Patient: sex M, age 78
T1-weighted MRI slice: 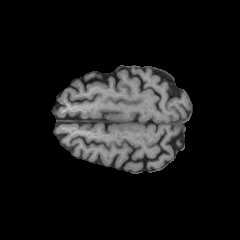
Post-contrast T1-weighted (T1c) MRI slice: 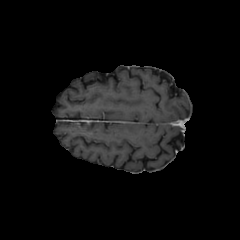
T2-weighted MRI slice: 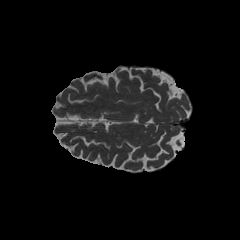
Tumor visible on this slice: no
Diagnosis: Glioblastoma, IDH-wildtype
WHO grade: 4